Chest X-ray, AP view. Patient: 19 years old, sex F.
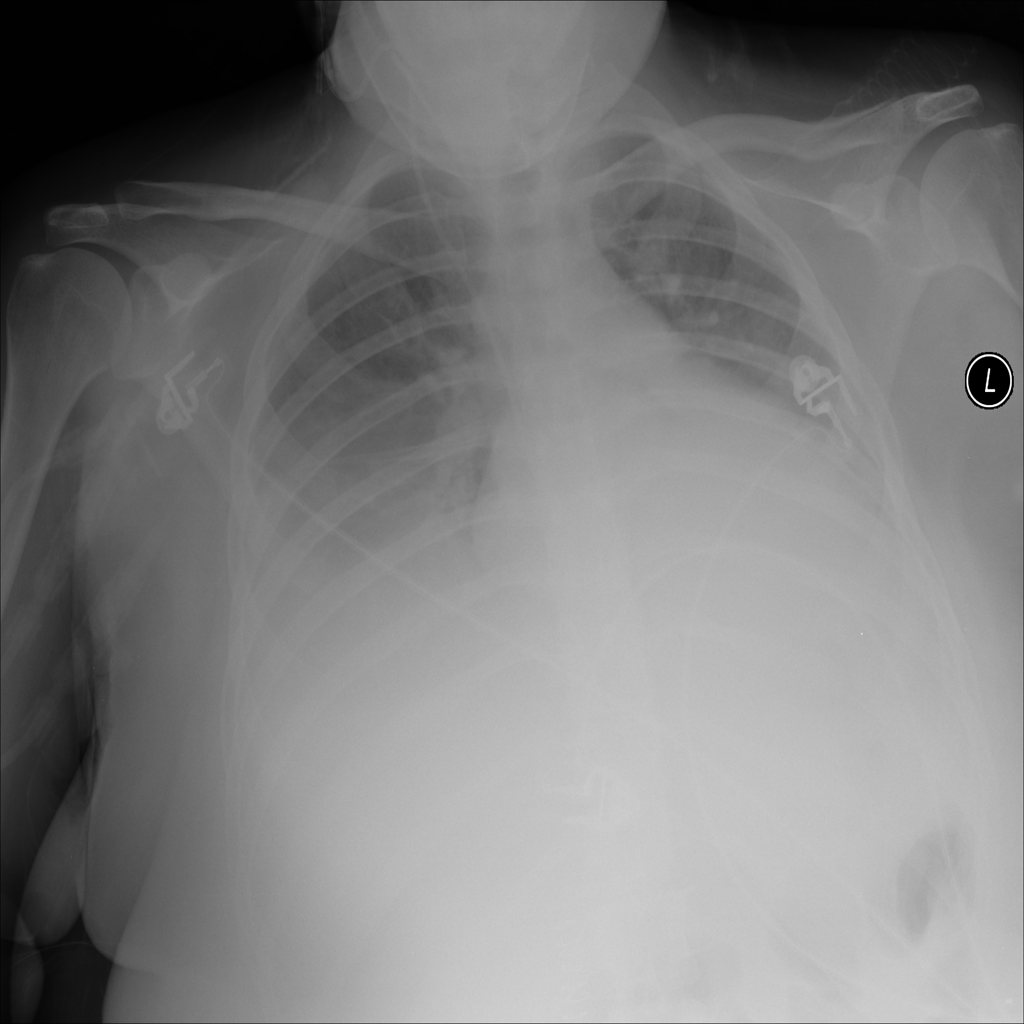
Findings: Consolidation, Effusion